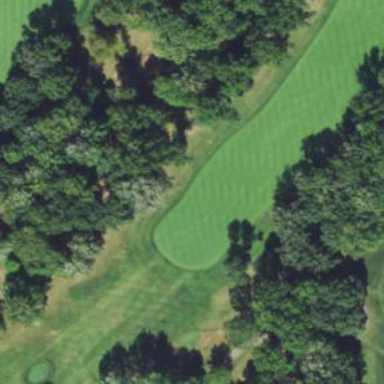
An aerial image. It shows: Golf rough area.